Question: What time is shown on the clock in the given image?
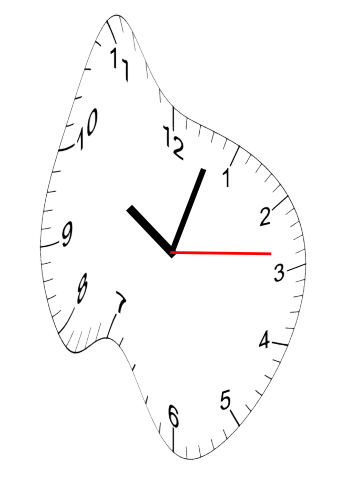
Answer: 10:03:14